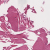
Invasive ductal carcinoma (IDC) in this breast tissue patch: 0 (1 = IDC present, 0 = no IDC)